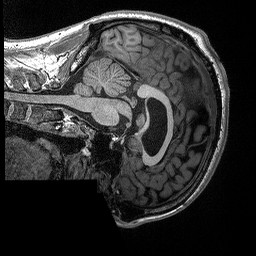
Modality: T1w
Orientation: sagittal
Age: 39
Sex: male
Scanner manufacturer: siemens
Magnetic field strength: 3 T
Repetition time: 2.3 s
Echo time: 0.00298 s